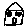
Label: house